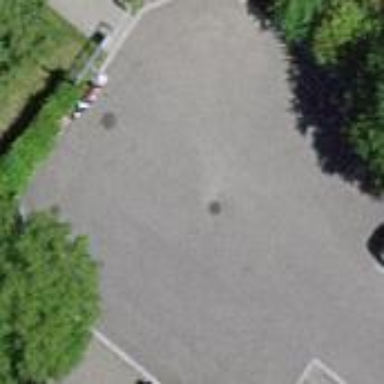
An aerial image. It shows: Square.